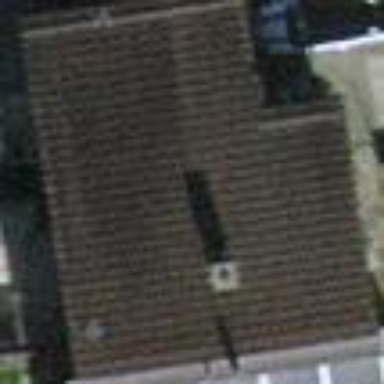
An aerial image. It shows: Building with tiled roof.